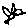
Label: bird